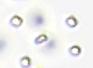
Label: Phaeocystis